Question: I am trying to animate the color the the text on a UILabel to pulse from: [Black] to [White] to [Black] and repeat.
'''
- (void)timerFlash:(NSTimer *)timer {
[[self navTitle] setTextColor:[[UIColor whiteColor] colorWithAlphaComponent:0.0]];
[UIView animateWithDuration:1
delay:0
options:UIViewAnimationOptionAllowUserInteraction
animations:^{[[self navTitle] setTextColor:[[UIColor whiteColor] colorWithAlphaComponent:1.0]];}
completion:nil];
}
'''
.
'''
[self setFadeTimer:[NSTimer scheduledTimerWithTimeInterval:1 target:self selector:@selector(timerFlash:) userInfo:nil repeats:YES]];
'''
Firstly I am not sure of my method, my plan (as you can see above) was to set up a animation block and call it using a repeating NSTimer until canceled.
My second problem (as you can see above) is that I am animating from black (alpha 0) to white (alpha 1) but I don't know how to animate back to black again so the animation loops seamlessly
Essentially what I want is the text color to pulse on a UILabel until the user presses a button to continue.
# EDIT_001:
I was getting into trouble because you can't animate [UILabel setColor:] you can however animated [UILabel setAlpha:] so I am going to give that a go.
# EDIT_002:
'''
- (void)timerFlash:(NSTimer *)timer {
[[self navTitle] setAlpha:0.5];
[UIView animateWithDuration:2
delay:0
options:UIViewAnimationOptionAllowUserInteraction
animations:^{[[self navTitle] setAlpha:0.9];}
completion:nil];
}
'''
This works (BTW: I do want it to stop which is why I hooked it up to a NSTimer so I can cancel that) the only thing is that this animates from midGray to nearWhite and then pops back. Does anyone know how I would animate back from nearWhite to midGray so I get a nice smooth cycle?

# EDIT_003: (Solution)
The code suggested by Dave DeLong (see below) does indeed work when modified to use the CALayer opacity style attribute:
'''
UILabel *navTitle;
@property(nonatomic, retain) UILabel *navTitle;
'''
.
'''
// ADD ANIMATION
CABasicAnimation *anim = [CABasicAnimation animationWithKeyPath:@"opacity"];
[anim setTimingFunction:[CAMediaTimingFunction functionWithName:kCAMediaTimingFunctionEaseInEaseOut]];
[anim setFromValue:[NSNumber numberWithFloat:0.5]];
[anim setToValue:[NSNumber numberWithFloat:1.0]];
[anim setAutoreverses:YES];
[anim setDuration:0.5];
[[[self navTitle] layer] addAnimation:anim forKey:@"flash"];
'''
.
'''
// REMOVE ANIMATION
[[[self navTitle] layer] removeAnimationForKey:@"flash"];
'''
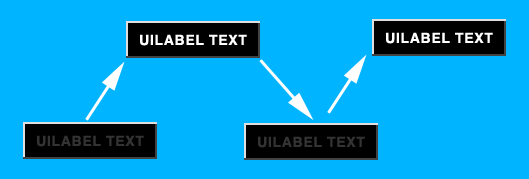
Answer: You could probably do this with a 'CAAnimation'. I just pushed a little demo project I did a while ago onto github. It shows the olympic logo, and makes the rings fly around to a random location on the screen, then animate back to their original position. You could do something very similar, but obviously not using the 'position' property.
Here's the basic code to make one of the rings fly around:
'''
CABasicAnimation * a = [CABasicAnimation animationWithKeyPath:@"position"];
[a setTimingFunction:[CAMediaTimingFunction functionWithName:kCAMediaTimingFunctionEaseInEaseOut]];
[a setFromValue:[NSValue valueWithCGPoint:[layer position]]];
[a setToValue:[NSValue valueWithCGPoint:[self randomPoint]]];
[a setAutoreverses:YES];
[a setDuration:1.0];
[layer addAnimation:a forKey:nil];
'''
Your 'fromValue' and 'toValue' values would be 'CGColorRefs', and your animation keypath would be different, but the trick here is the 'setAutoreverses:YES'. This will animate from the 'fromValue' to the 'toValue', and then back to the 'fromValue'. It's pretty darn handy. :)
<URL>
---
If that doesn't work (and it might not), then I might just layer two 'UILabels' on top of each other and animate their alpha values from 0.0 to 1.0 (or vice versa) at the same time.